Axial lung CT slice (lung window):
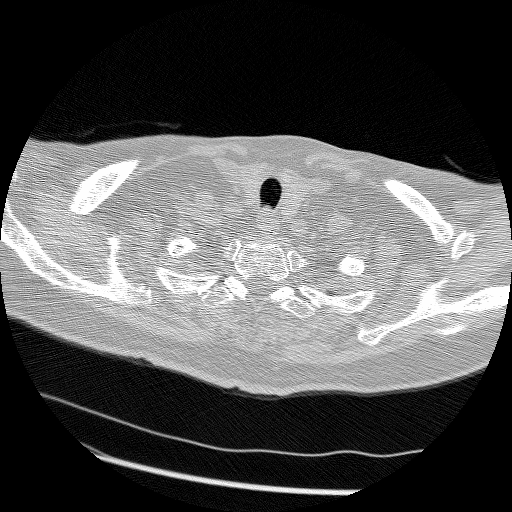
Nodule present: no